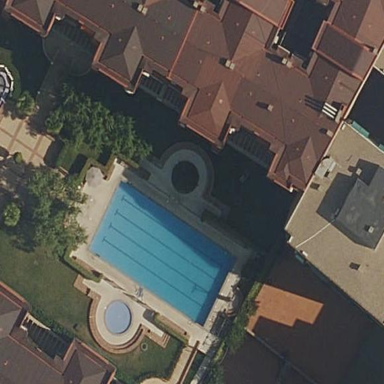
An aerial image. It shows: Swimming pool area designated for leisure and sport.